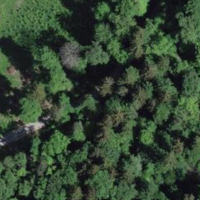
EUNIS habitat code: 41
Species observed at this site:
Fagus sylvatica